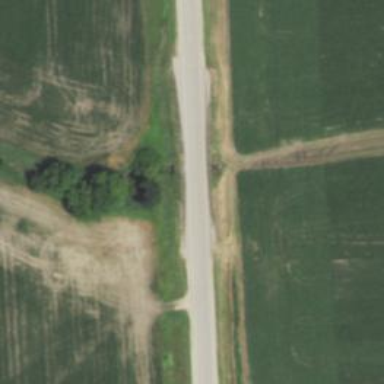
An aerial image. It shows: Culvert tunnel.